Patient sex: M
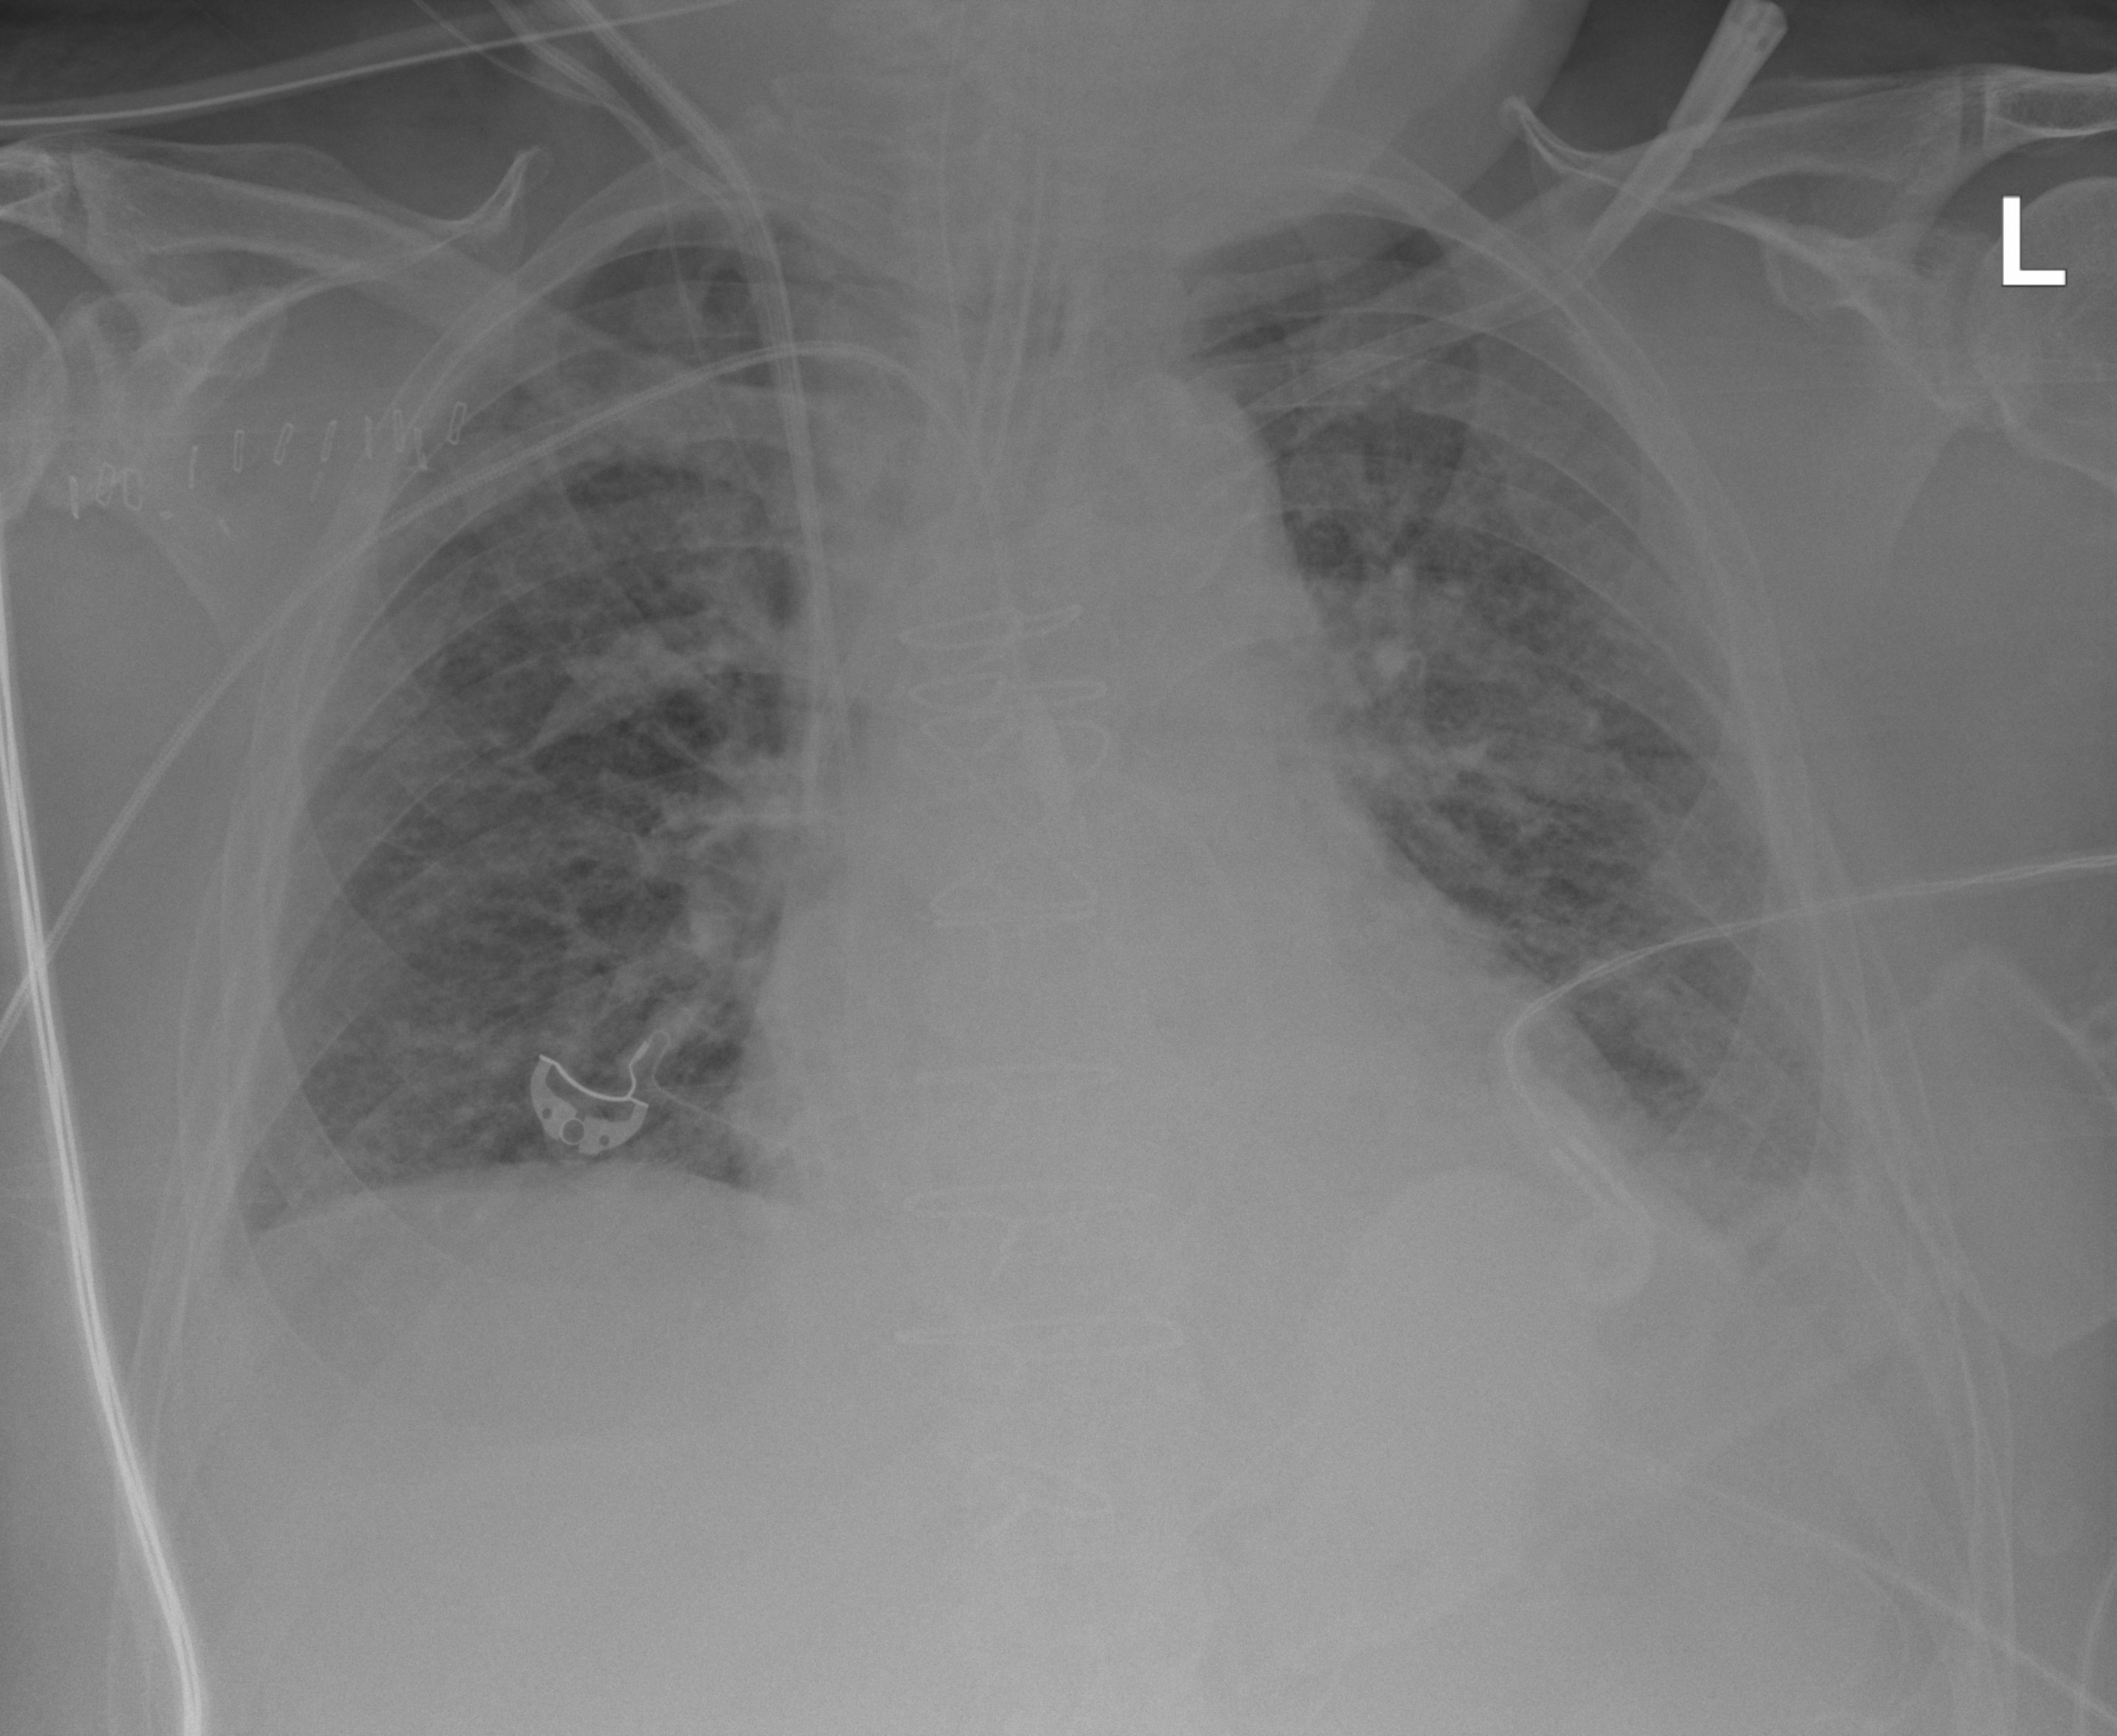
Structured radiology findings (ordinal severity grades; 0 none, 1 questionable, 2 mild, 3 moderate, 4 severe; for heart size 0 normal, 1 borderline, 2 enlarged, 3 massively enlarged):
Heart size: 2
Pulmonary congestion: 3
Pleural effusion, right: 2
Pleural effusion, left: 2
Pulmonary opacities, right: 2
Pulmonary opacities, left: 2
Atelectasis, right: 2
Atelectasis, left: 2